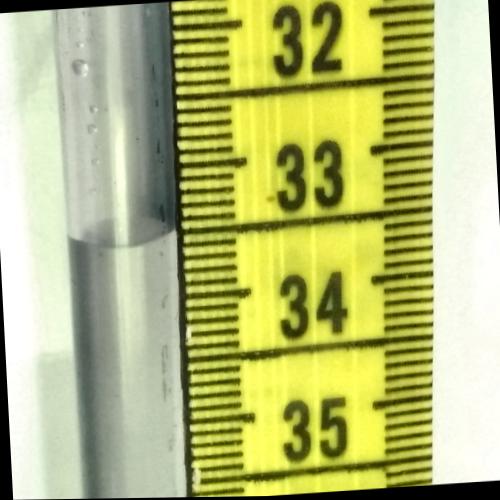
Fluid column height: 33.5 cm